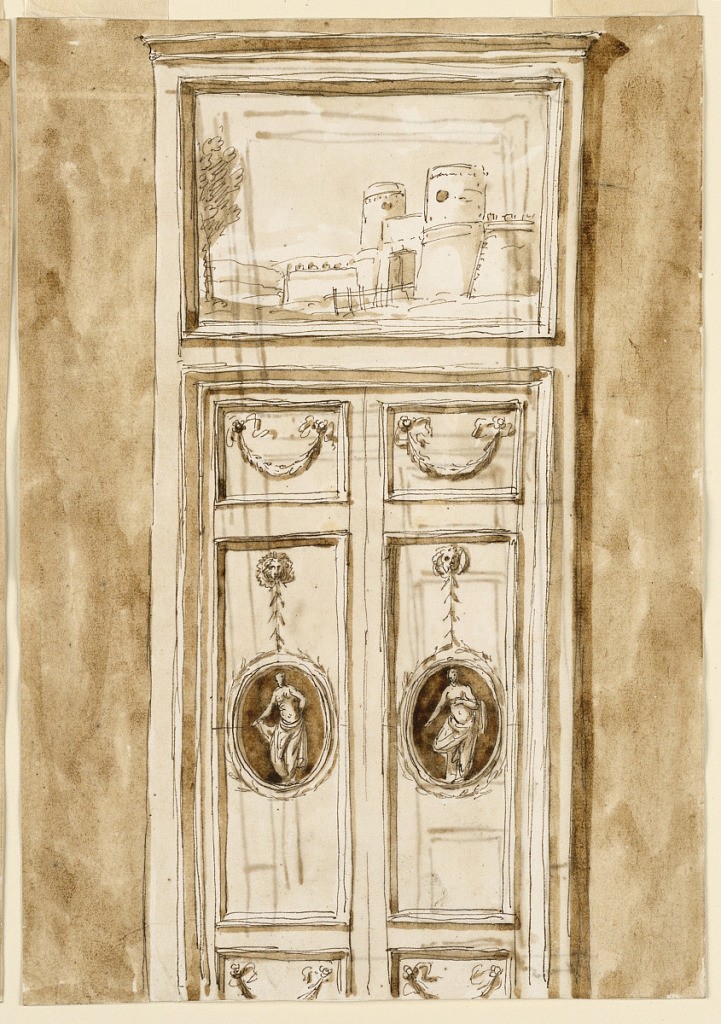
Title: Design for a Door and Overdoor
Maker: Giuseppe Barberi, Italian, 1746–1809
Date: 1780–1790
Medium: Pen and brown ink, brush and brown wash on off-laid paper
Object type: Drawing
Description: Both of the two door foldings have above and below a small rectangular panel and in the center is a large one. The small panels are decorated with a festoon hanging from bowknots, the latter with an oval representation of the figure of a standing woman. They are framed outside by a wreath which is connected by a stem with a lion mask above, below the molded frame. The overdoor shows the picture of the entrance into a fortress. Wall as usual. On the reverse is a sketch, pen, of a doorcase with the door.

Verso: sketch of a doorcase with the door